Interaction volume radius: 5 \u00c5
Interaction volume height: 45 \u00c5
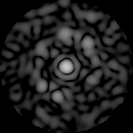
Disorder parameter: 0.7073